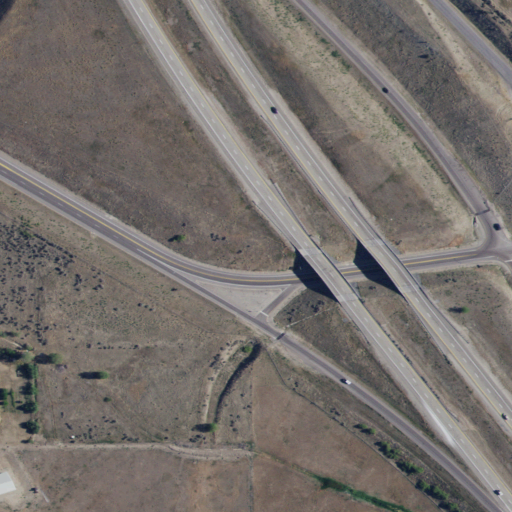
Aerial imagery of valley in Idaho named Maple Hollow containing shrub, medium intensity development, low intensity development, open development, cultivated crops, pasture, high intensity development, and grassland